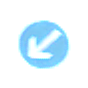
Verkehrszeichen: VorgeschriebeneVorbeifahrtLinks
Umgebung: Outdoor, Nature
Tageszeit: SunriseSunset
Wetter: Clear
Licht: Natural
Jahreszeit: NotSpecified
Kontrast: HighContrast